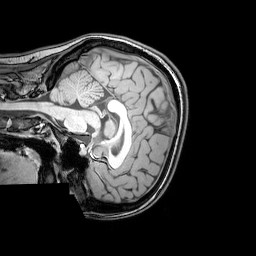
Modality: T1w
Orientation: sagittal
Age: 20
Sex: female
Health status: healthy
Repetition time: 0.081 s
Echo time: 0.037 s